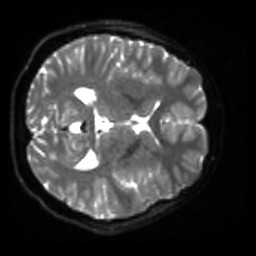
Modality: sbref
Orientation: axial
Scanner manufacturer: siemens
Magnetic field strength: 3 T
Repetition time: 4 s
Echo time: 0.0594 s